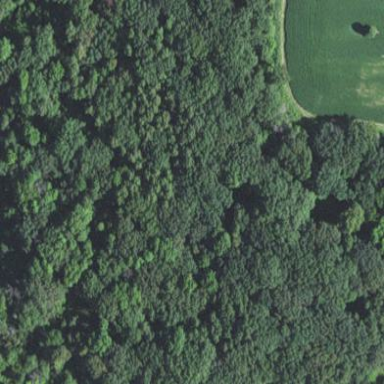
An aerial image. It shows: Beautiful woodland area.